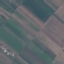
Land use / land cover: AnnualCrop